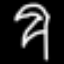
Label: palm tree